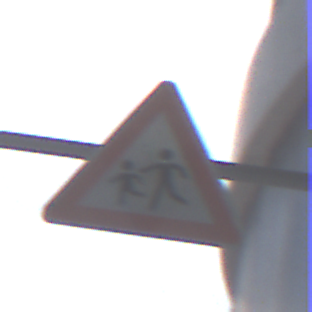
Verkehrszeichen: KinderRechts
Umgebung: Outdoor, Urban
Tageszeit: MorningAfternoon
Wetter: PartlyCloudy
Licht: Natural
Jahreszeit: NotSpecified
Kontrast: HighContrast